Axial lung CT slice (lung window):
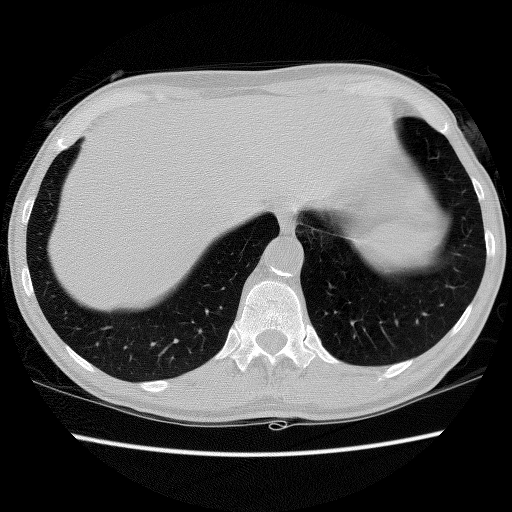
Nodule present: no